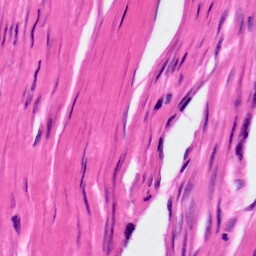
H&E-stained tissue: Ovarian